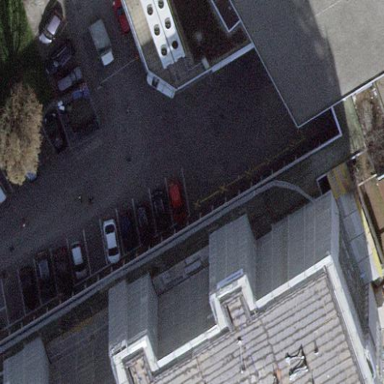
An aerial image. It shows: View of roof of building.